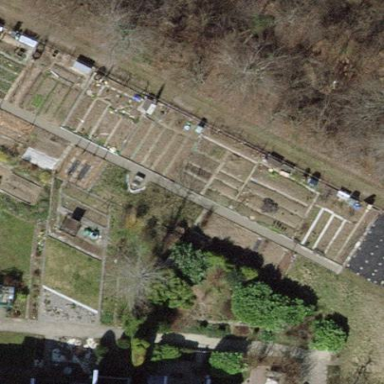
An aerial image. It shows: Allotments area.